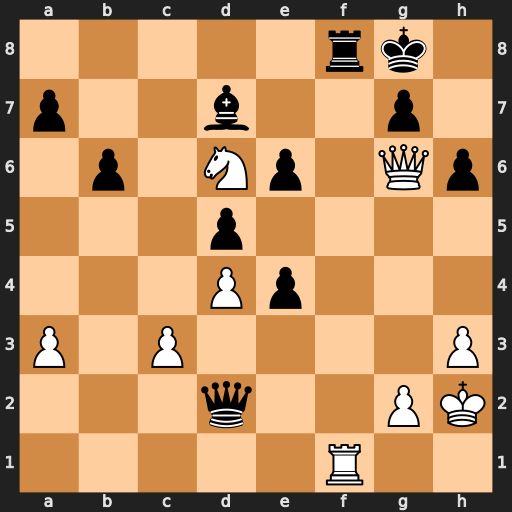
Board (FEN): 5rk1/p2b2p1/1p1Np1Qp/3p4/3Pp3/P1P4P/3q2PK/5R2
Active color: w
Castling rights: -
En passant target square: -
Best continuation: Rxf8+ Kxf8 Qf7#